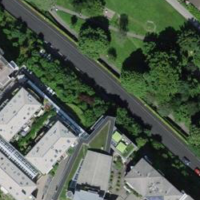
EUNIS habitat code: 54
Species observed at this site:
Aesculus hippocastanum
Turdus merula
Cepaea nemoralis
Columba palumbus
Anguis fragilis